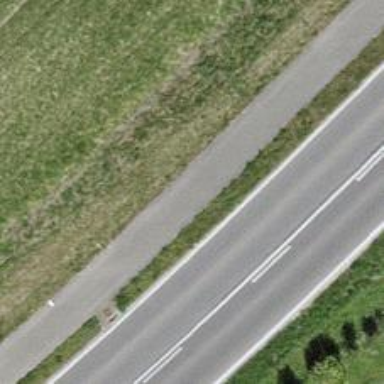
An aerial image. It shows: Cycleway.